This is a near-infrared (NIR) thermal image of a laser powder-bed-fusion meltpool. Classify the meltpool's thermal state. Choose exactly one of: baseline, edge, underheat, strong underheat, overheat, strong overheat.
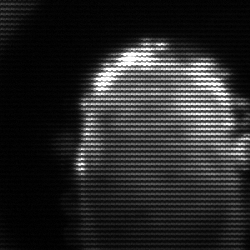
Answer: baseline